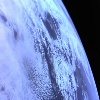
Label: cloud